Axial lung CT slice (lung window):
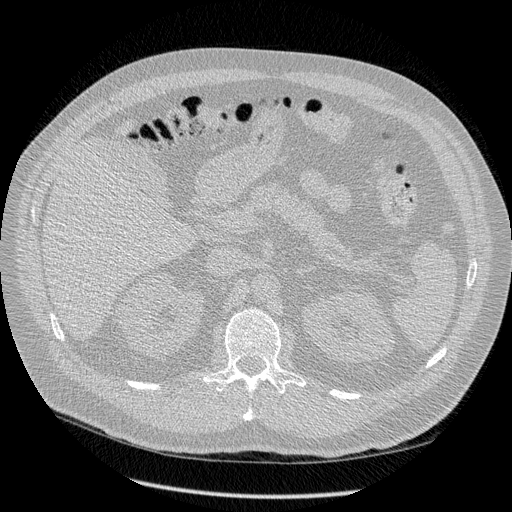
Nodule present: no